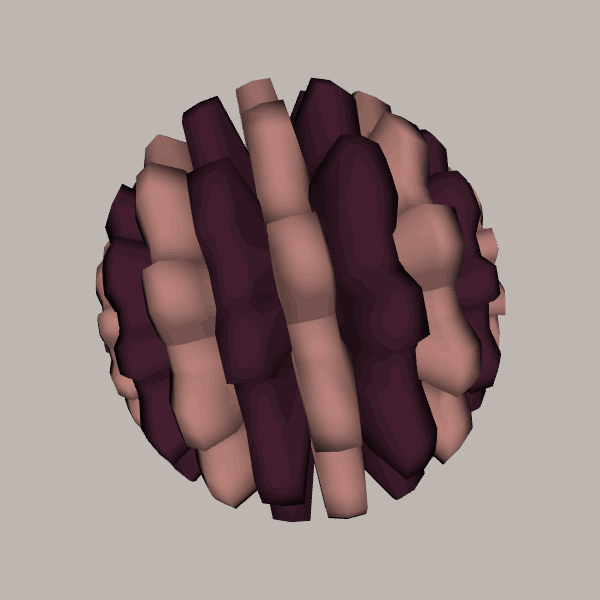
Background: light